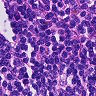
Metastatic tissue present: no